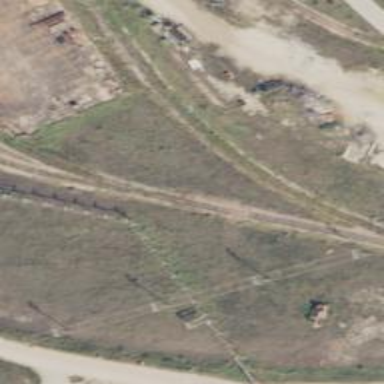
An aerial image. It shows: Disused railway spur.